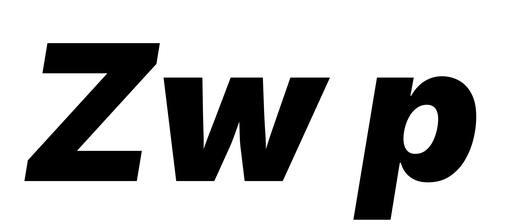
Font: Inter-Italic_Black_Italic